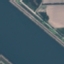
Land use / land cover: River